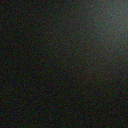
Screen state: off